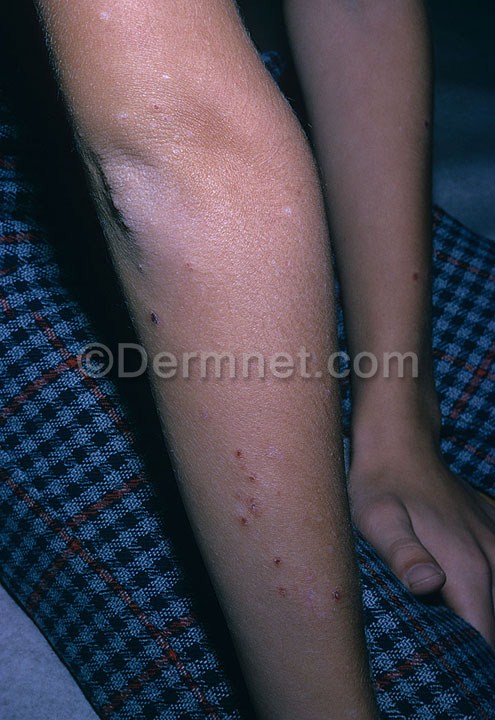
Disease: Bullous Disease Photos